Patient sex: F
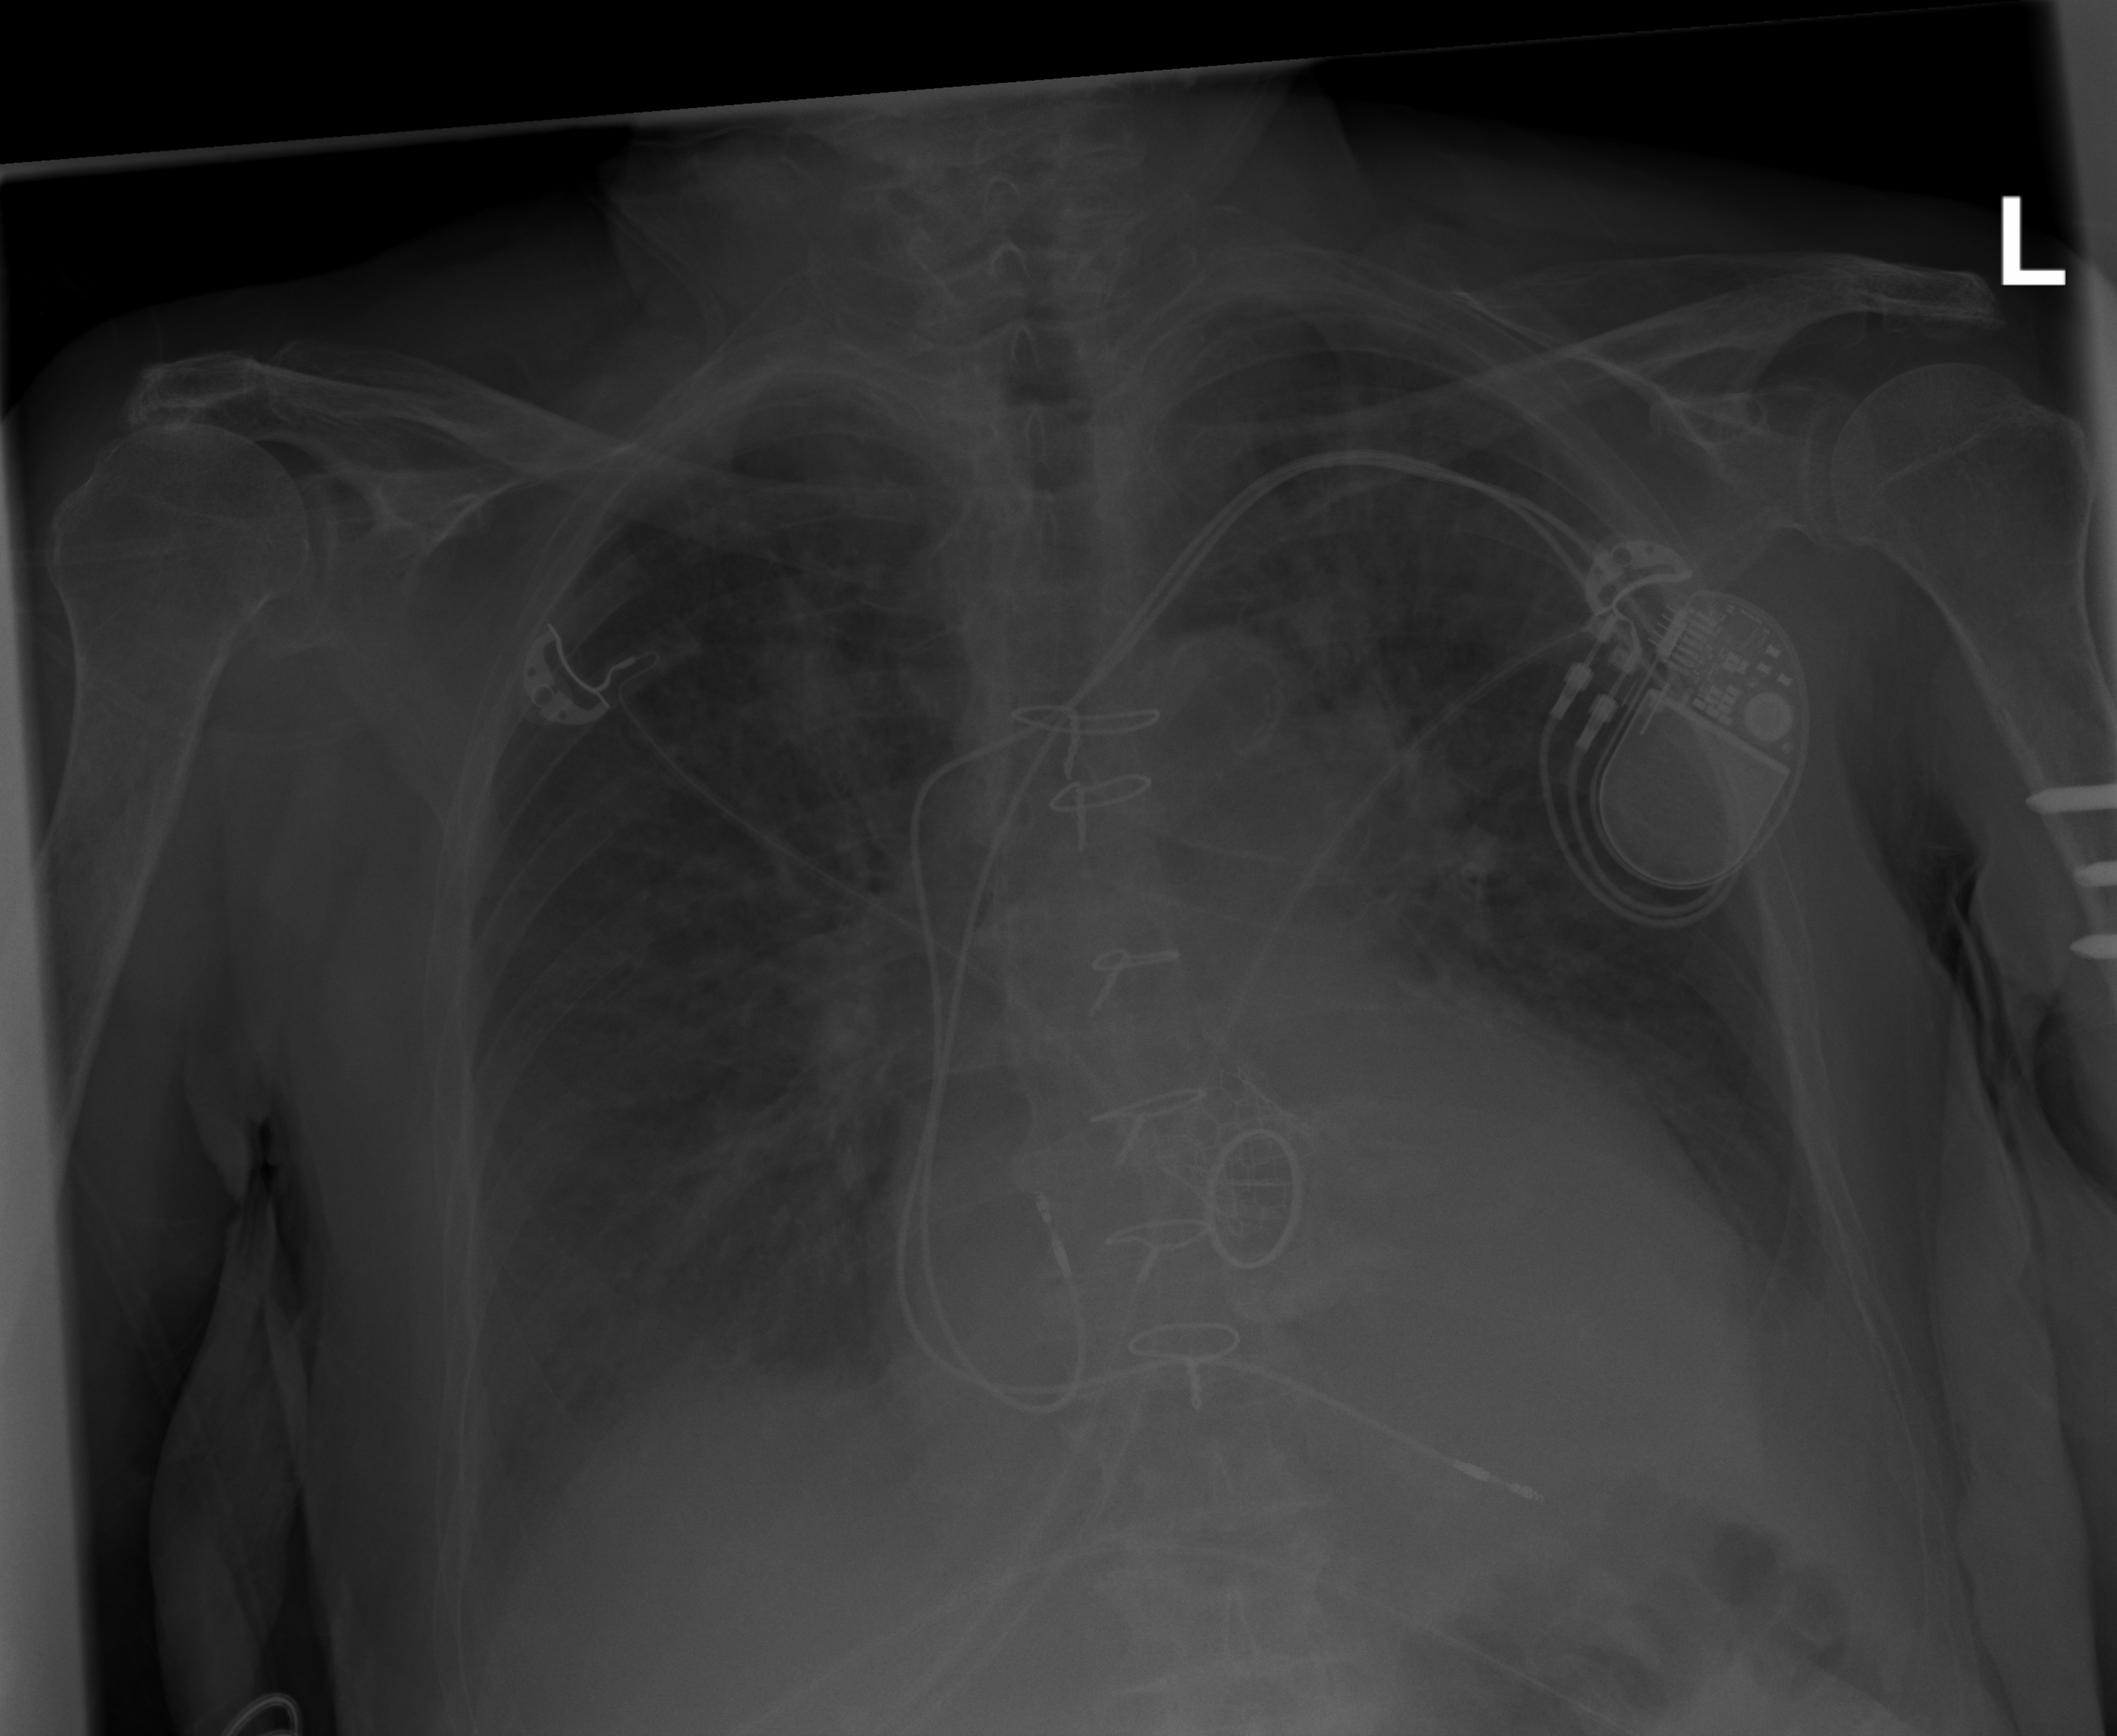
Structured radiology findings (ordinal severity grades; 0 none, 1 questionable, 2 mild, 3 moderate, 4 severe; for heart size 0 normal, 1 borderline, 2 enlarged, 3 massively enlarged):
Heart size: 2
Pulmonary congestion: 2
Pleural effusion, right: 2
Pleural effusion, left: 2
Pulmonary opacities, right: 2
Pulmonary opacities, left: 2
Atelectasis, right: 2
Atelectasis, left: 2